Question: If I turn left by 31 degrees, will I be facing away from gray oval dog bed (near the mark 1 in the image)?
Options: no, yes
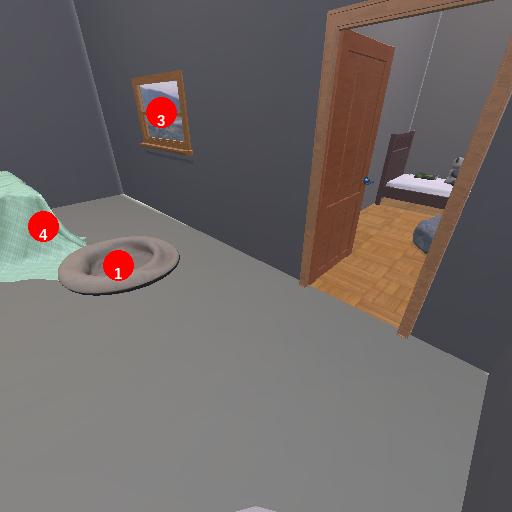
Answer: no